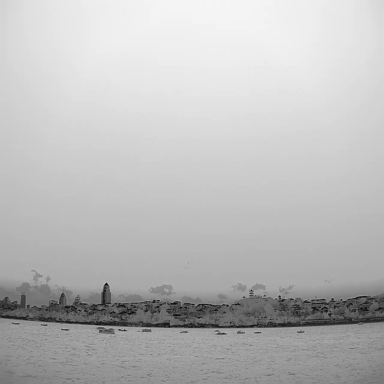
There are ten bulk_carriers in the infrared image.